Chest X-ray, PA view. Patient: 65 years old, sex M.
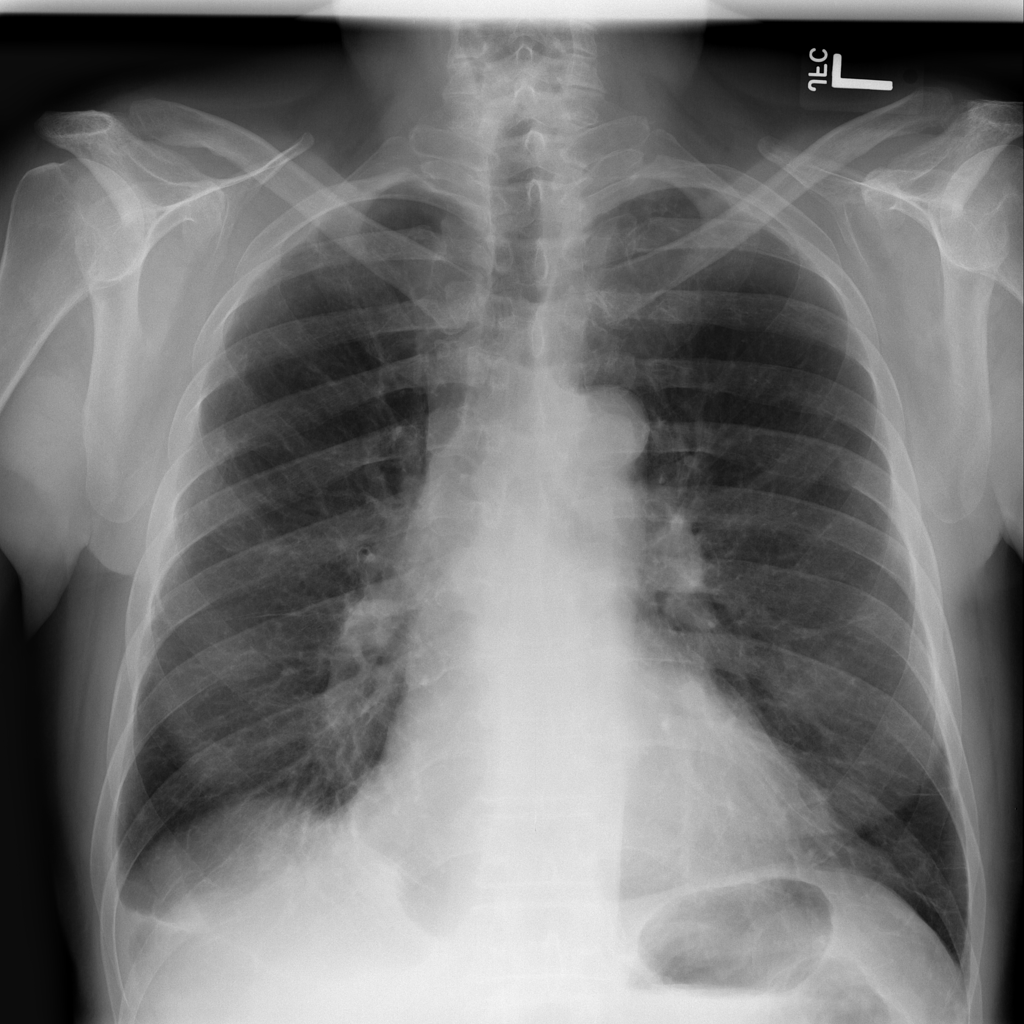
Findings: Effusion